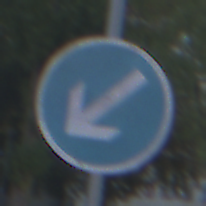
Verkehrszeichen: VorgeschriebeneVorbeifahrtLinks
Umgebung: Outdoor, Urban
Tageszeit: SunriseSunset
Wetter: Clear
Licht: Natural
Jahreszeit: NotSpecified
Kontrast: LowContrast